Interaction volume radius: 10 \u00c5
Interaction volume height: 30 \u00c5
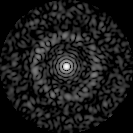
Disorder parameter: 0.8306